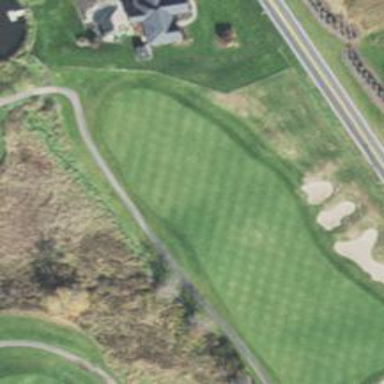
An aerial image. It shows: Golf hole.